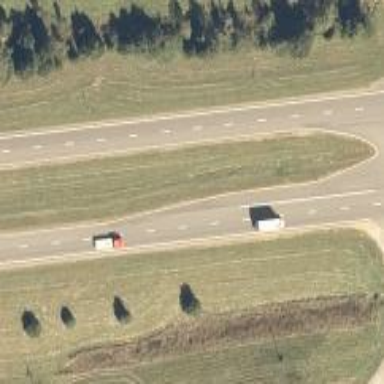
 surfaced with asphalt. It is classified as trunk highway."